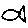
Label: fish